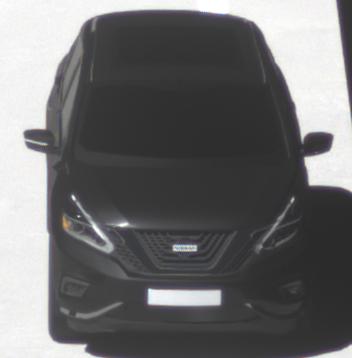
Make: Nissan
Model: Murano
Detailed model: Gen. 3 Z52
Model produced from: 2015
Doors: 5
Color: black
Road condition: dry road
Daytime: midday
Contrast: high contrast